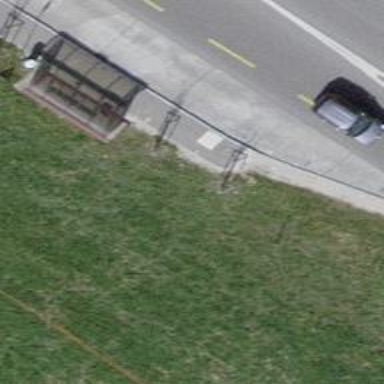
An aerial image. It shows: Platform for public transport with shelter.